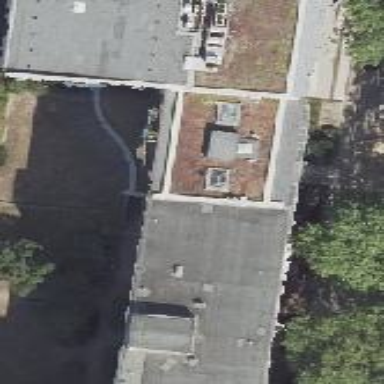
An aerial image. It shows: Building with apartments and flat roof.